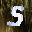
Label: 5